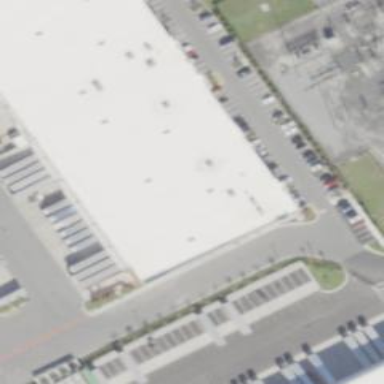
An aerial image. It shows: Warehouse.